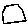
Label: hexagon